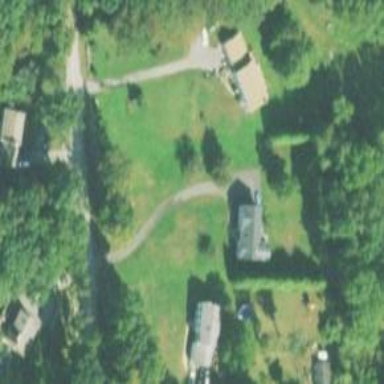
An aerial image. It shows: Residential driveway serving as service road.